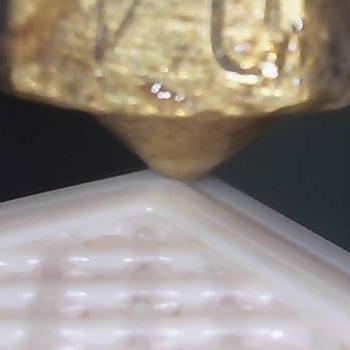
Flow rate: 84%